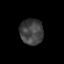
Tissue: prostate
Cell type: Epithelial cells
Senescence score: 0.19
Nuclear area (px): 588
Mean DAPI intensity: 65.01